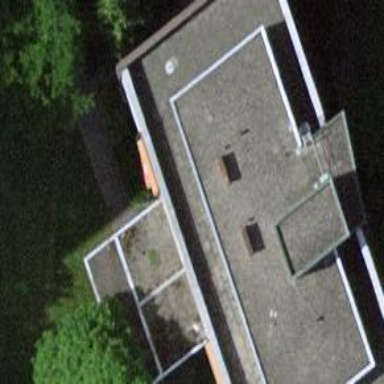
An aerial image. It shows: View of roof of building.